Question: <URL>
using above example in fiddle in my own project: for the purpose of this exercise I am using DOM methods to create and append the elements.
'''
function GetFeatureProperties(feature) {
//add header to 1st FirstTabContent
var featureHeader = "<center><b> <FONT COLOR='FF6600'> Feature Properties </FONT> </b> </center> </br>";
var FirstTabContent = document.createElement('div');
FirstTabContent.id = "tabs-1";
FirstTabContent.innerHTML = featureHeader;
//Second Tab
var SecondTabContent = document.createElement('div');
SecondTabContent.id = "tabs-2";
var newImage = document.createElement("img");
newImage.src = "http://mintywhite.com/wp-content/uploads/2012/10/fond-ecran-wallpaper-image-arriere-plan-hd-29-HD.jpg";
newImage.width = "100";
newImage.height = "100";
SecondTabContent.appendChild(newImage);
//add li and ul
var DivHolding2Tabs = document.createElement('div');
DivHolding2Tabs.class = "shoptab";
var header2 = document.createElement('h2');
header2.innerHTML = "Feature";
DivHolding2Tabs.appendChild(header2);
var _ul = document.createElement('ul');
var _anchor1 = document.createElement("a");
_anchor1.href = "#tabs-1";
_anchor1.innerHTML = "Info";
var _li1 = document.createElement('li');
_li1.appendChild(_anchor1);
var _anchor2 = document.createElement("a");
_anchor2.href = "#tabs-2";
_anchor2.innerHTML = "Images";
var _li2 = document.createElement('li');
_li2.appendChild(_anchor2);
_ul.appendChild(_li1);
_ul.appendChild(_li2);
DivHolding2Tabs.appendChild(_ul);
DivHolding2Tabs.appendChild(FirstTabContent);
DivHolding2Tabs.appendChild(SecondTabContent);
var jelm = $(DivHolding2Tabs); //convert to jQuery Element
var htmlElm = jelm[0]; //convert to HTML Element
var OuterDiv = document.createElement('div');
OuterDiv.id = "loc-list";
OuterDiv.appendChild(htmlElm);
return OuterDiv.innerHTML;
}
'''
and this looks like the image seen below....if I click on the link 'image' the page jumps a bit but nothing happens and nothing happens when I press 'info' also I have included the CSS in my project so why arnt the tabs showing and yes I am using jquery ui 1.10.3.custom.js

## ---------------------------------------------------------------------------------------------
'''
<ul id="list"><li><div><h2>Feature</h2><ul><li><a href="#tabs-1">Info</a></li><li><a href="#tabs-2">Images</a></li></ul><div id="tabs-1"><center><b> <font color="FF6600"> Feature Properties </font> </b> </center> <br></div><div id="tabs-2"><img src="http://mintywhite.com/wp-content/uploads/2012/10/fond-ecran-wallpaper-image-arriere-plan-hd-29-HD.jpg" width="100" height="100"></div></div></li></ul>
'''
Also changed from jquery 1.10.3 custom to jquery 1.11.2.custom with all the downloaded tabs selected
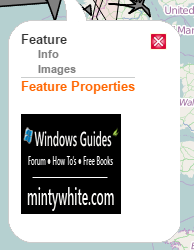
Answer: If you look at <URL>, I managed to make it work.
Here's the possible problems
1) I changed return OuterDiv.innerHTML because I needed the '<div id="loc-list">' to be part of the code to initialize it. You gave it an id so my guess is you wanted it to be included but by doing innerHTML, you didn't get it.
2) Once your function returns, you need to initialize the tabs with '$('#loc-list').tabs();'